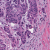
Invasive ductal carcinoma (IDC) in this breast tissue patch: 1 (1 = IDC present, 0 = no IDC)